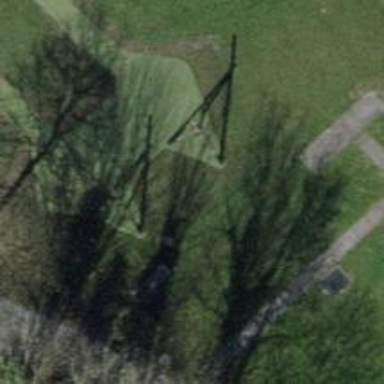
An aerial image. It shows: Playground featuring zipwire.